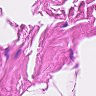
Metastatic tissue present: no